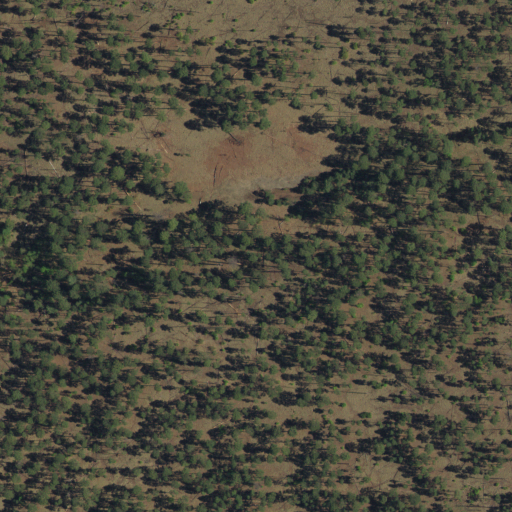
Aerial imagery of plain(s) in New Mexico named Jackass Park containing evergreen forest, shrub, and grassland